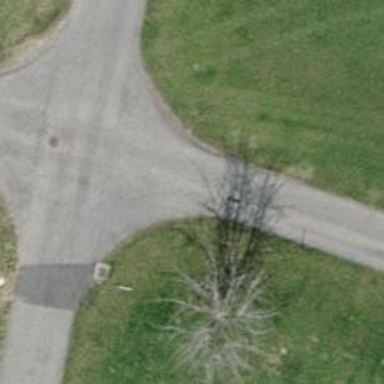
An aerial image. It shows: Unclassified road.